Chest X-ray. View position: PA
Patient age: 48
Patient sex: F
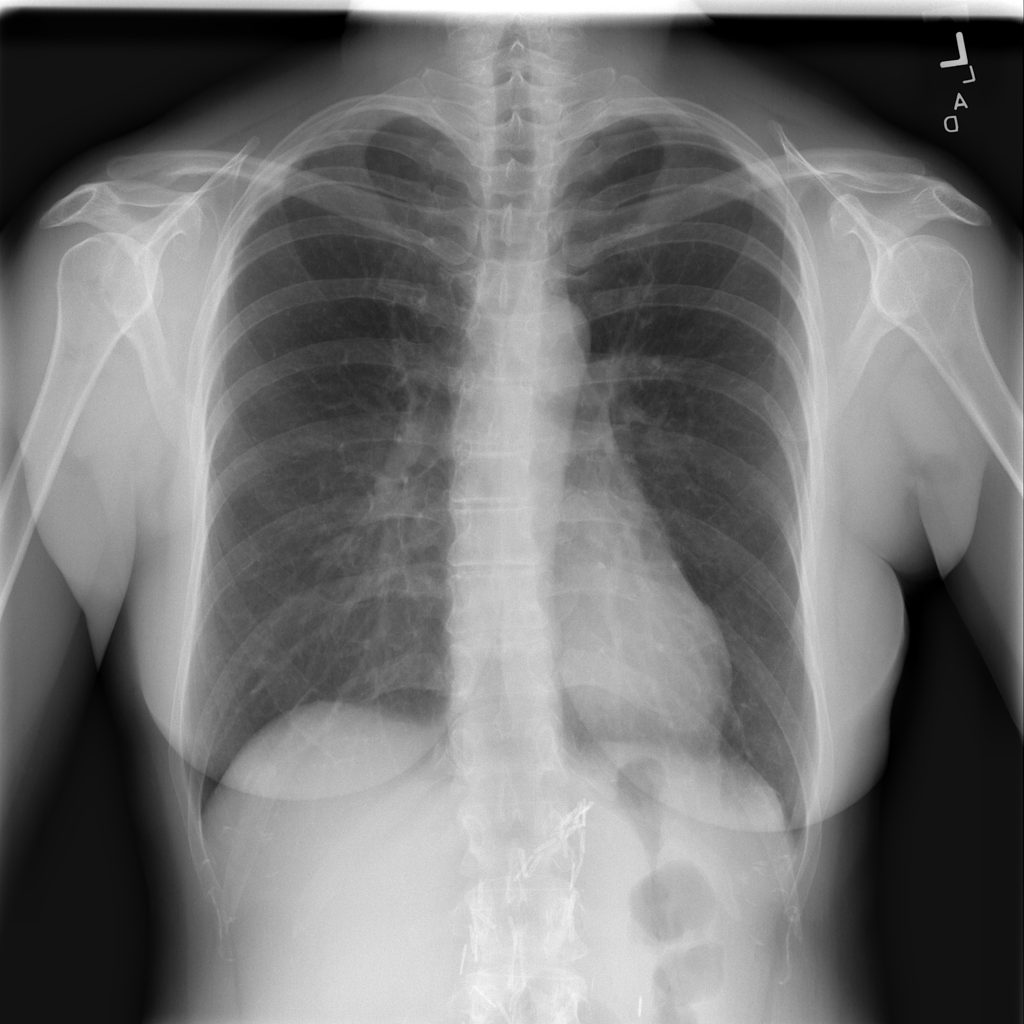
Finding: Pneumothorax